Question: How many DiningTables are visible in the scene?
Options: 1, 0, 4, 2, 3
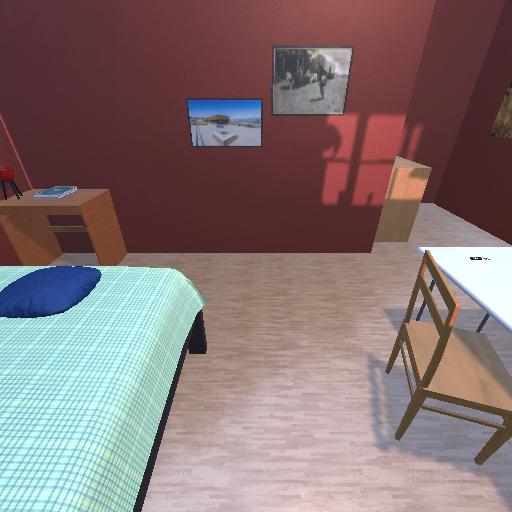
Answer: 1